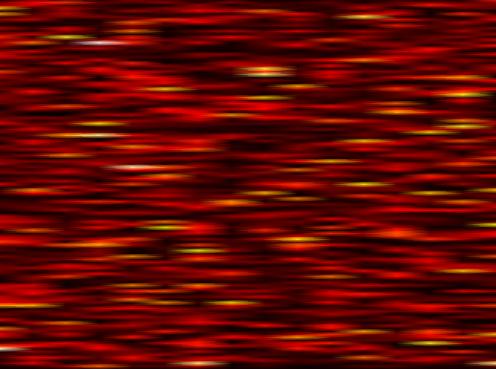
Label: FOFDM